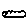
Label: cloud